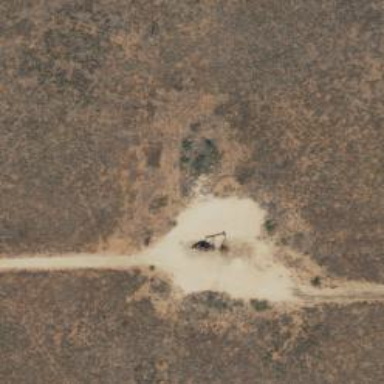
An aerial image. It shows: Petroleum well that is man-made.